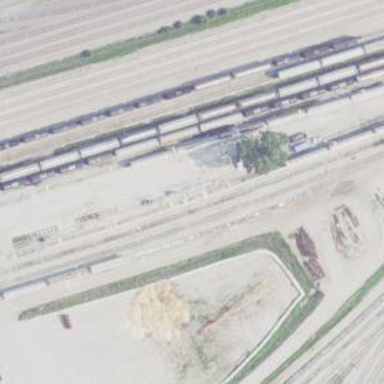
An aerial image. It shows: Railway yard in service.